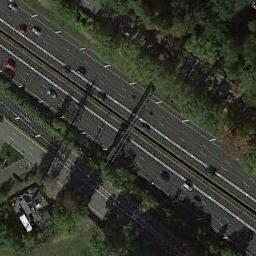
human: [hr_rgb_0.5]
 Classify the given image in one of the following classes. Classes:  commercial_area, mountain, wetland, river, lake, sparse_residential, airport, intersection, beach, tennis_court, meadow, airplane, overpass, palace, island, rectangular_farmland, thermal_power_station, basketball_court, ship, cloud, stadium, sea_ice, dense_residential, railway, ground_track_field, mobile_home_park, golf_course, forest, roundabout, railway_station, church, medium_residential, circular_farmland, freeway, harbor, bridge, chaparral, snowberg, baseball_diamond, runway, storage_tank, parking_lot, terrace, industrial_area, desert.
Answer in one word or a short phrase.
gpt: freeway